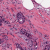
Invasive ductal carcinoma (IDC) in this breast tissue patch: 1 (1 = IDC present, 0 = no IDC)